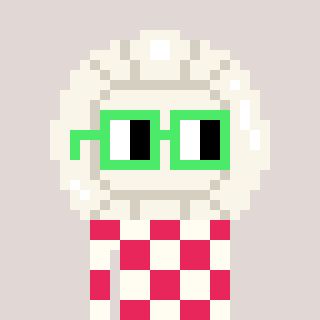
a pixel art character with square light green glasses, a volleyball-shaped head and a grayscale-colored body on a warm background